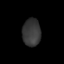
Tissue: lung
Cell type: Others
Senescence score: 0.1631
Nuclear area (px): 491
Mean DAPI intensity: 55.251